Field crop: maize
Growth stage: 2
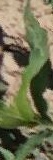
Species: maize